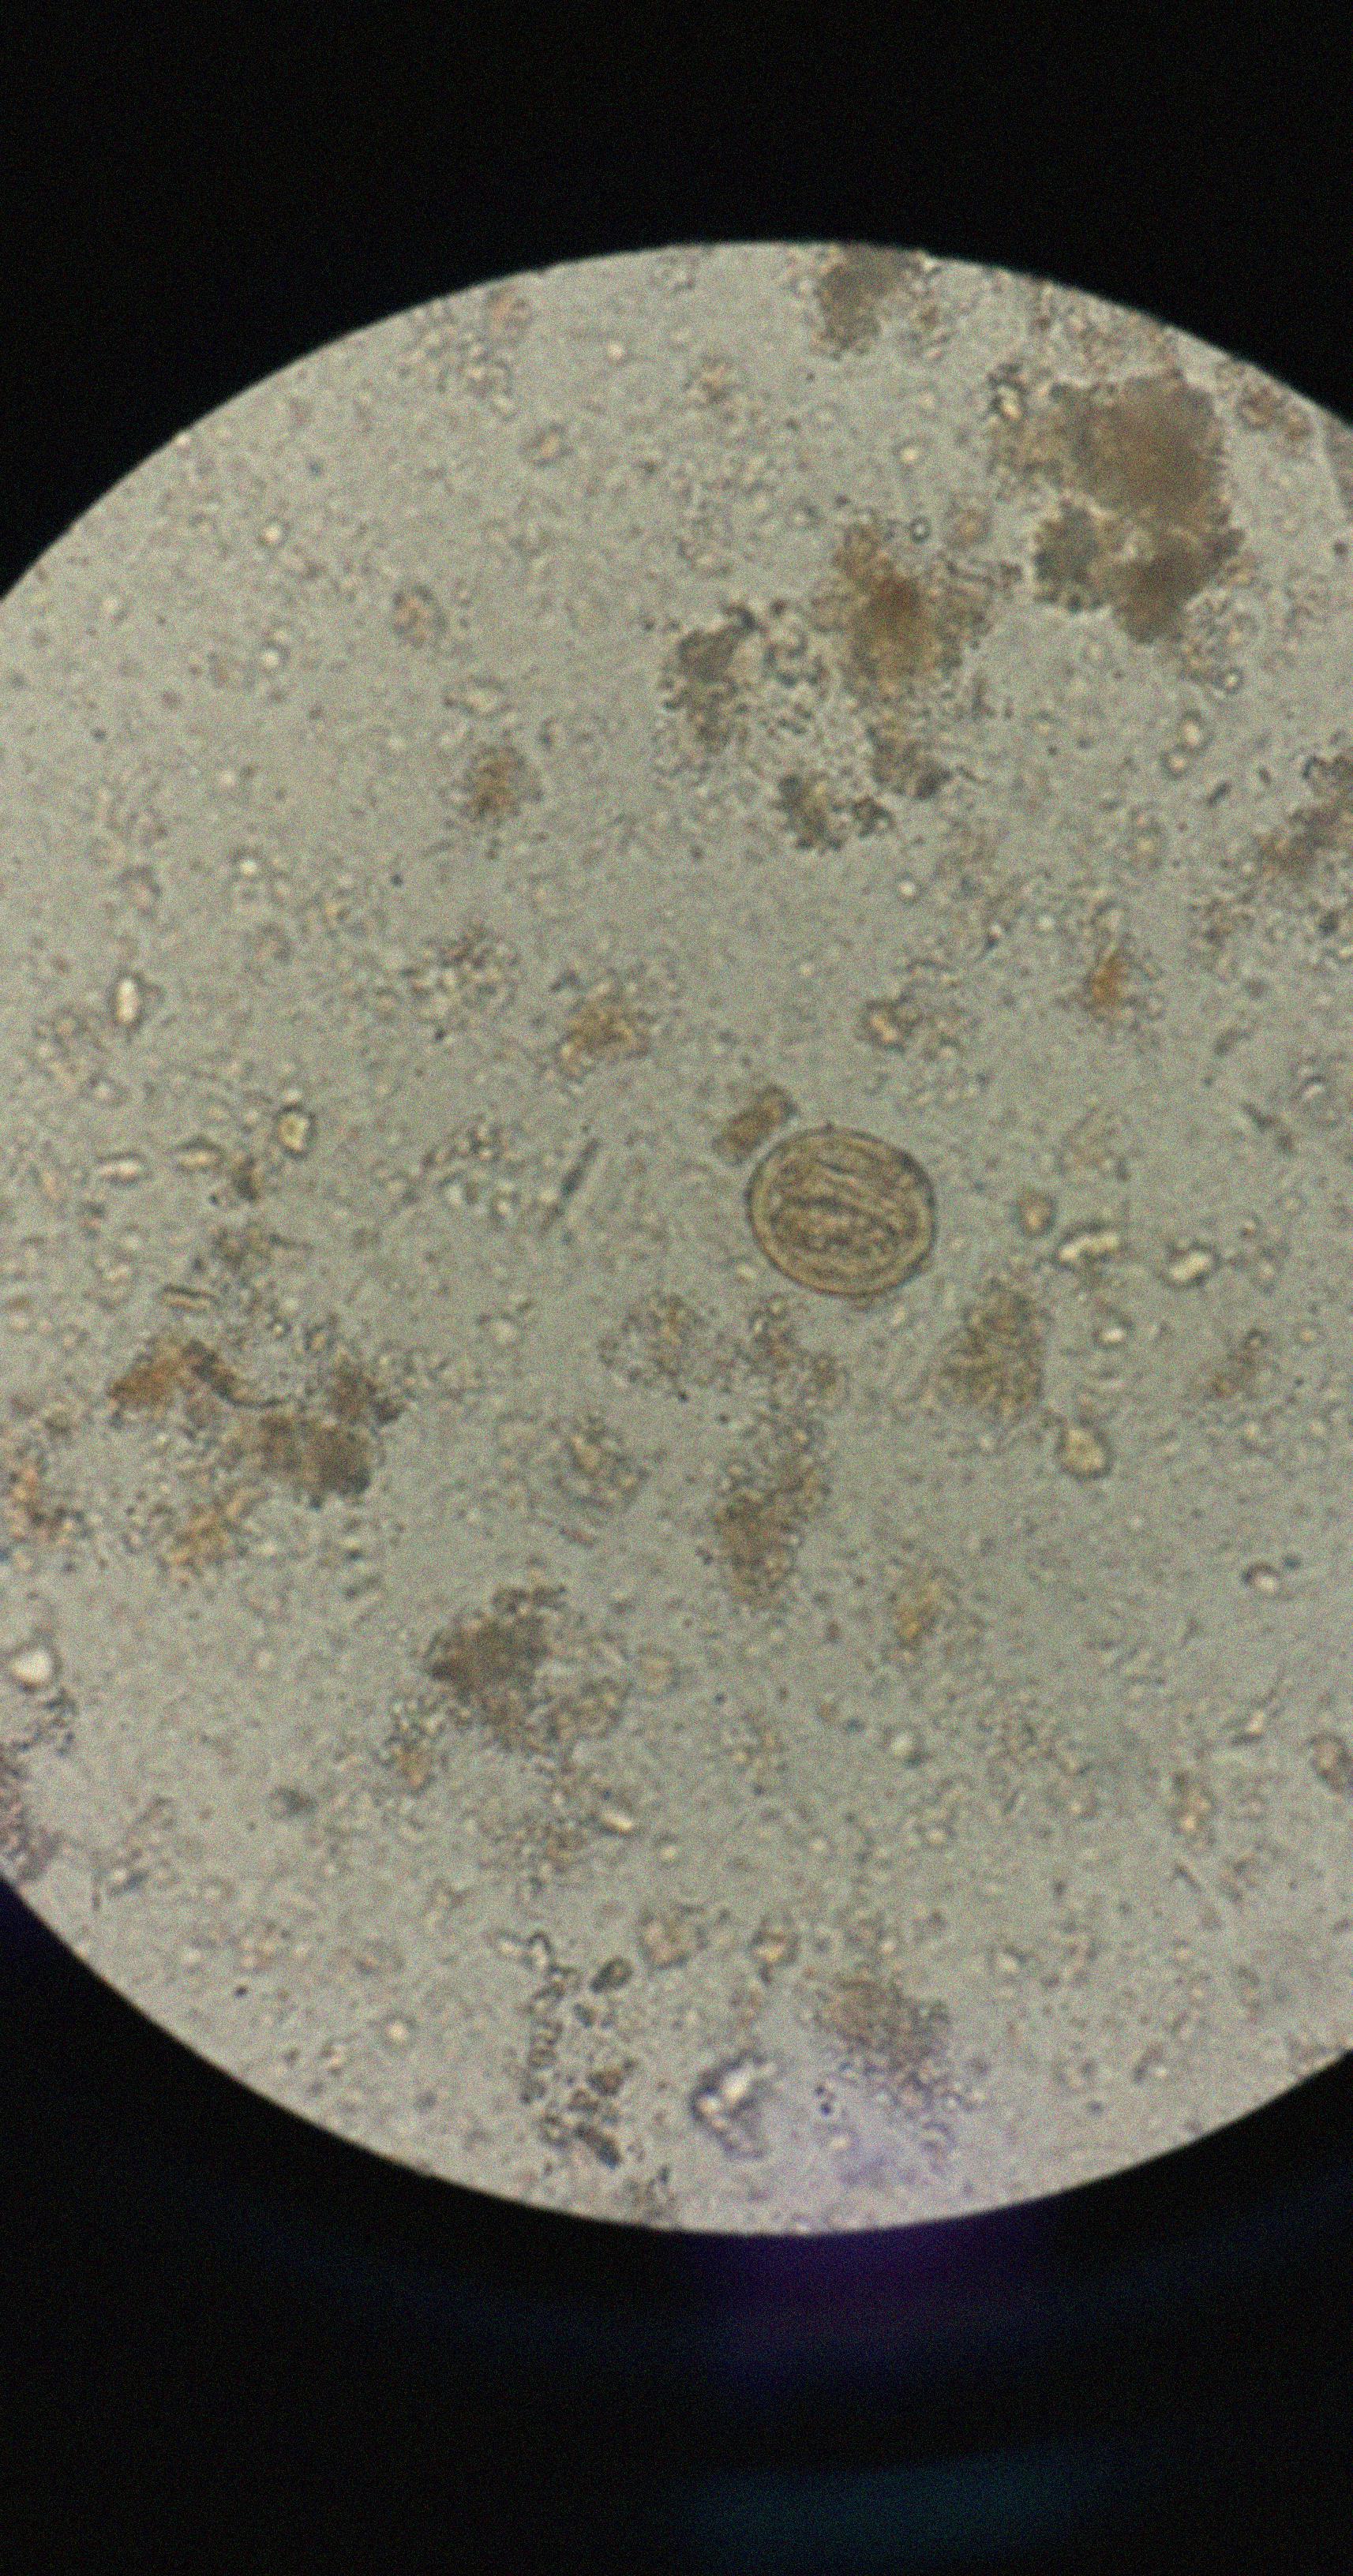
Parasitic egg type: Ascaris lumbricoides